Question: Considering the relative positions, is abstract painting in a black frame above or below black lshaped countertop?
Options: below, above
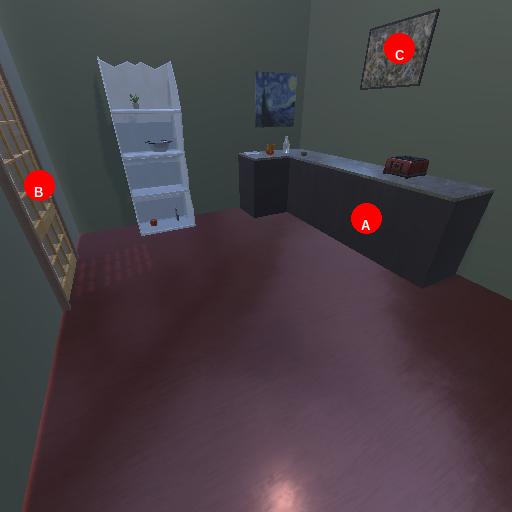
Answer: below